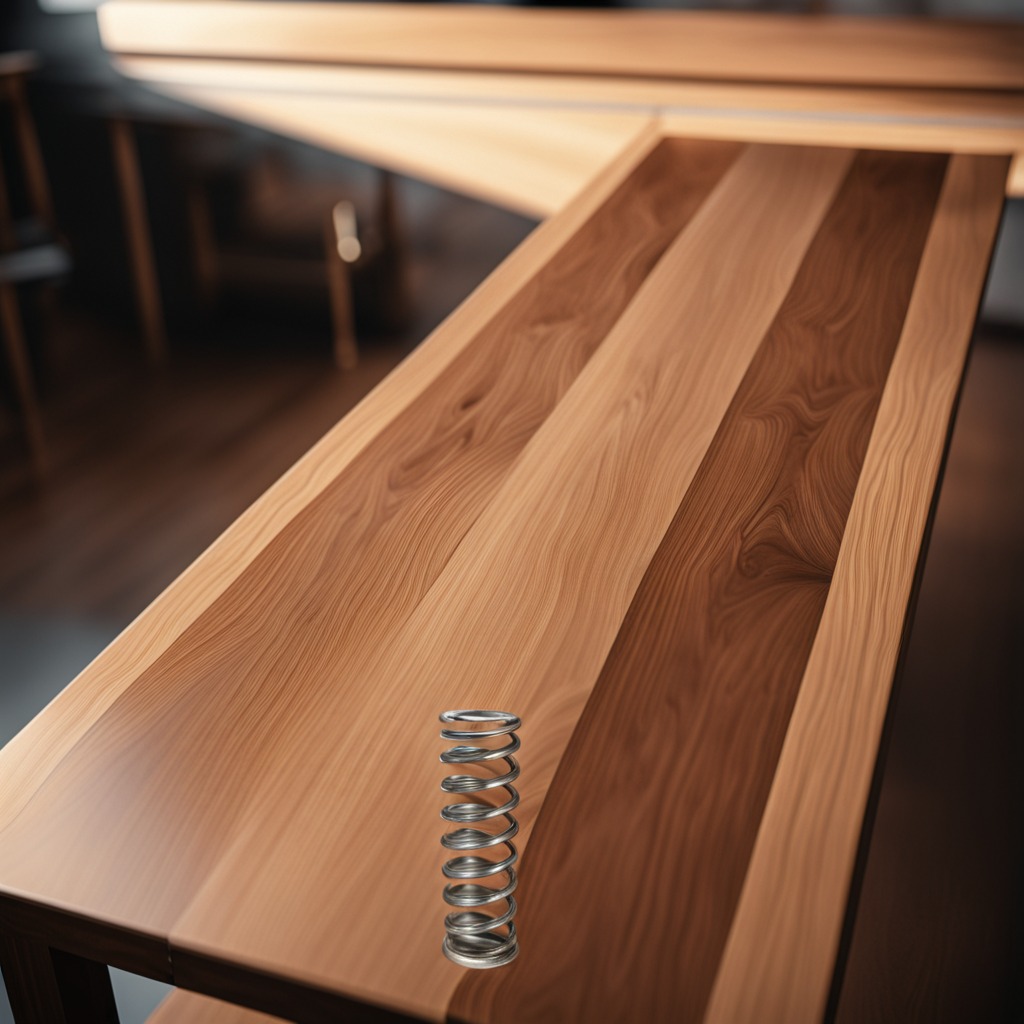
A coiled metal spring is lying on the wooden table in a carpentry studio.